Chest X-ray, AP view. Patient: 69 years old, sex M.
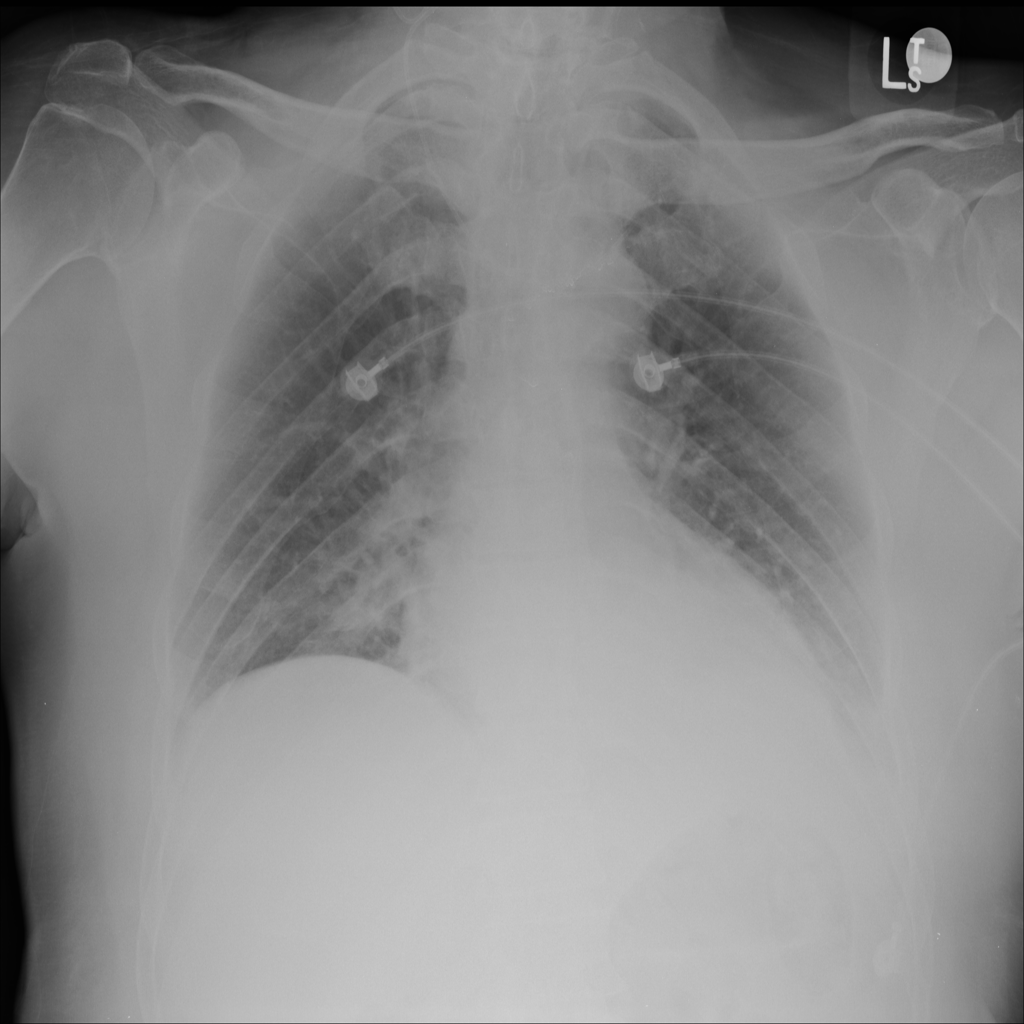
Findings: No Finding